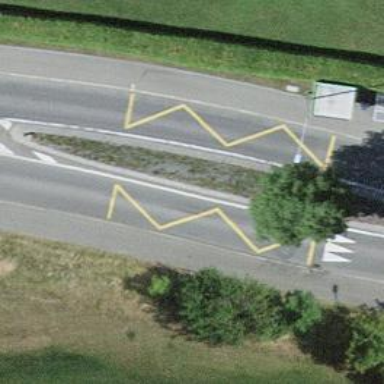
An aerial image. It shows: Bus stop with stop position for public transport.